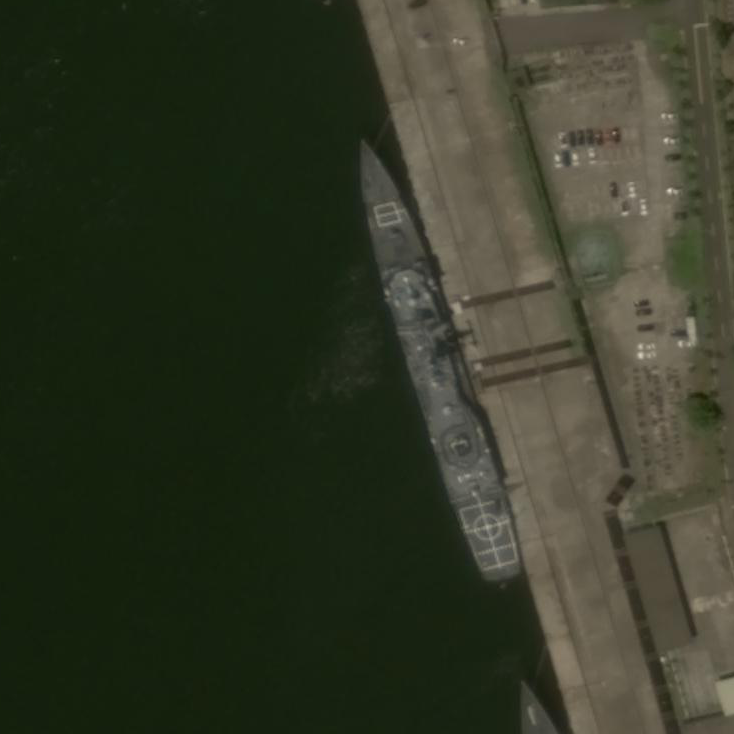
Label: Ticonderoga-class_cruiser